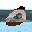
Label: 0